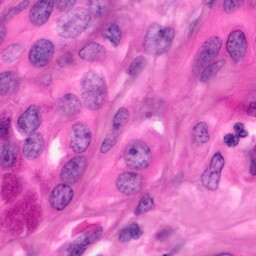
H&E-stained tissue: Pancreatic